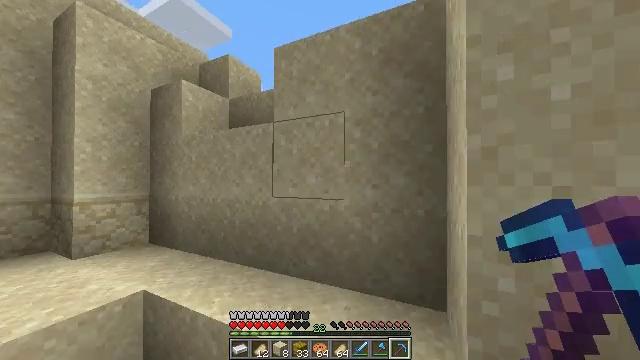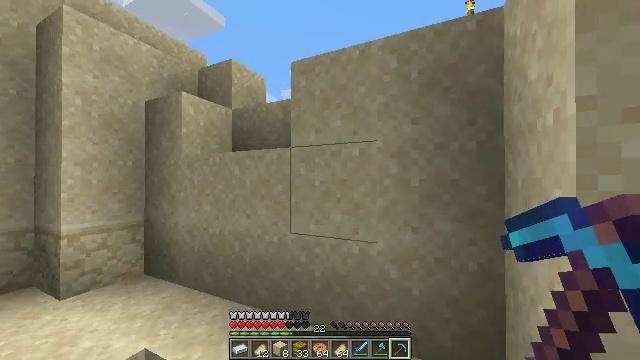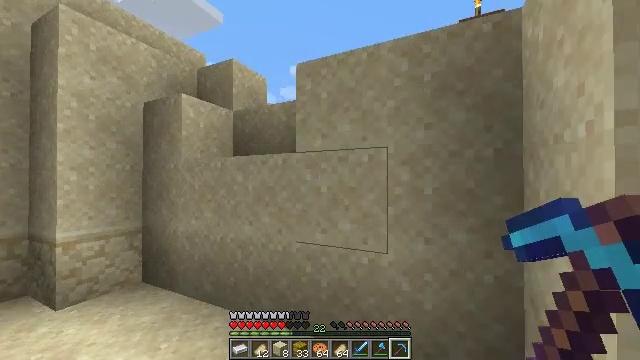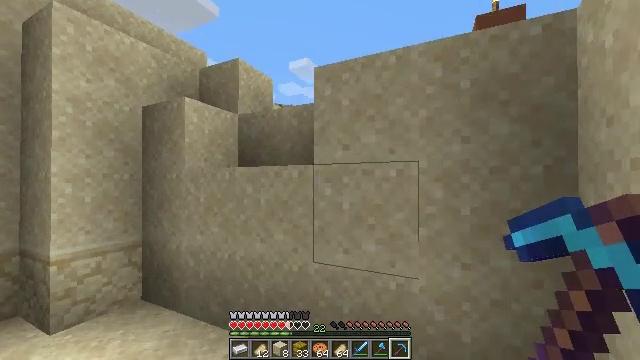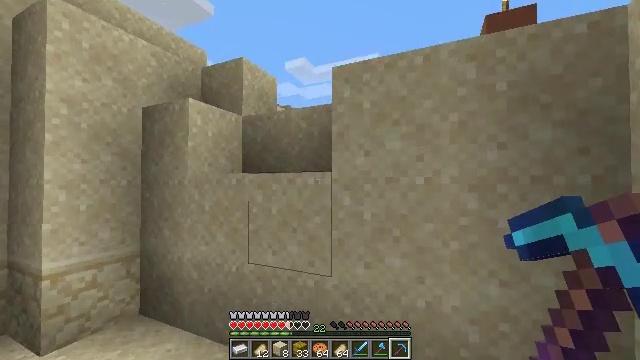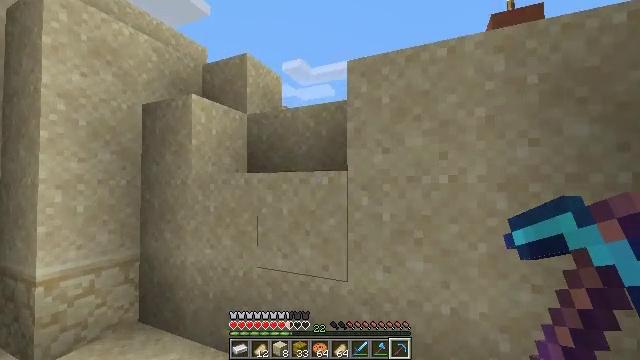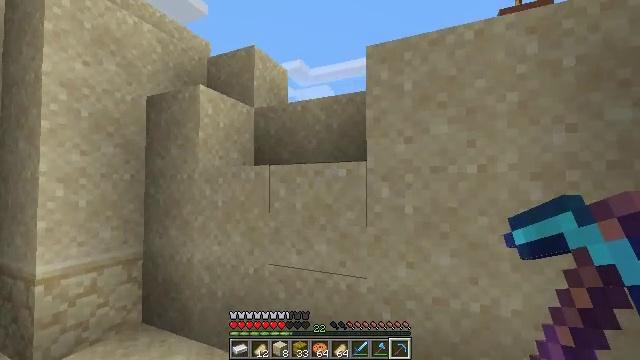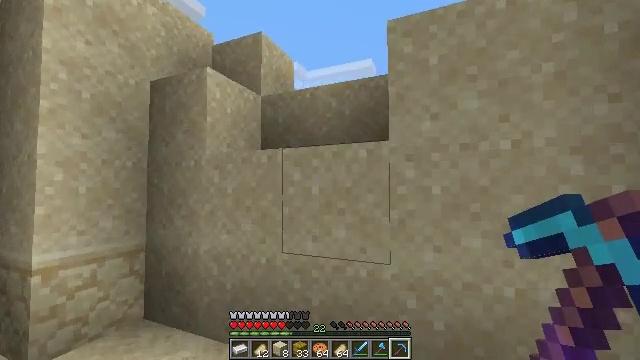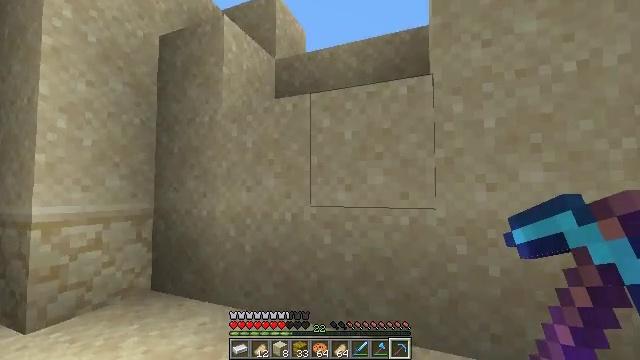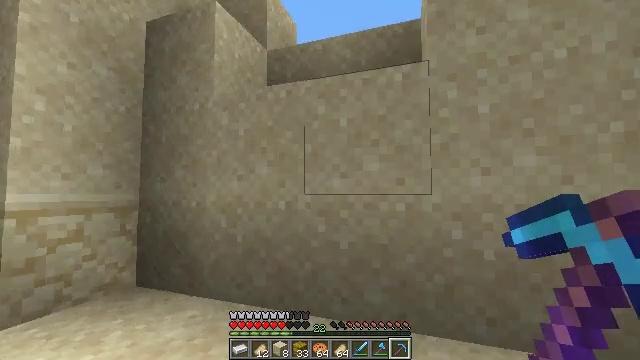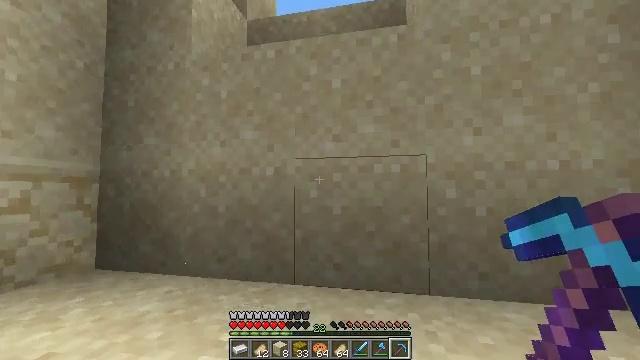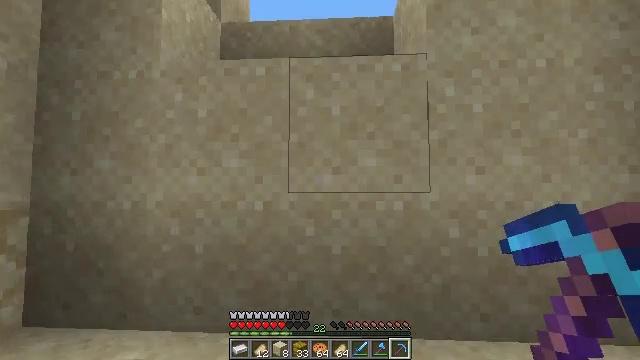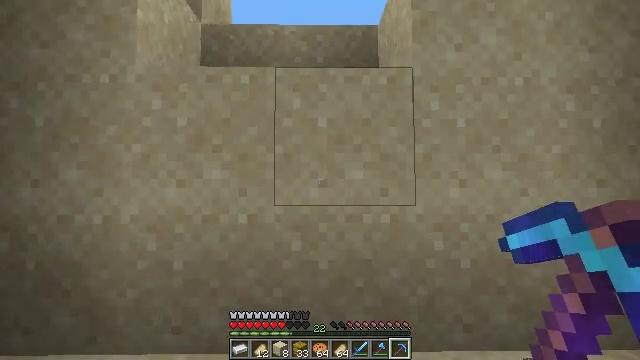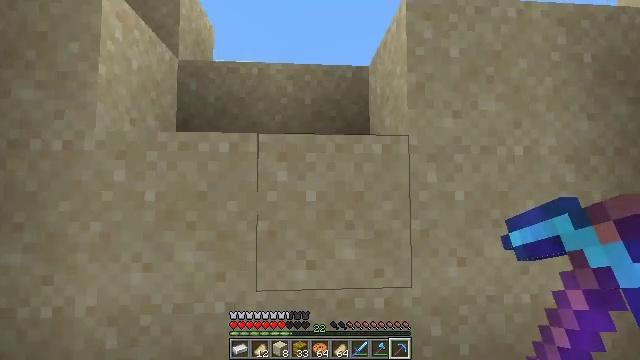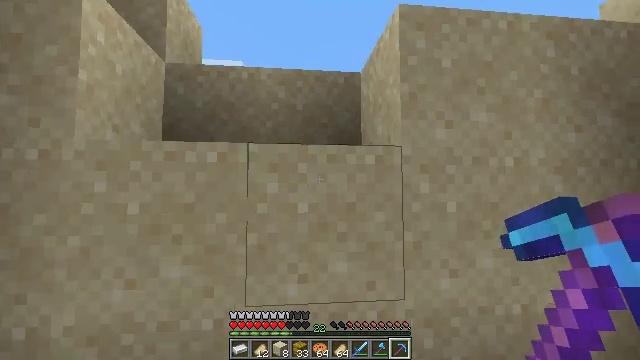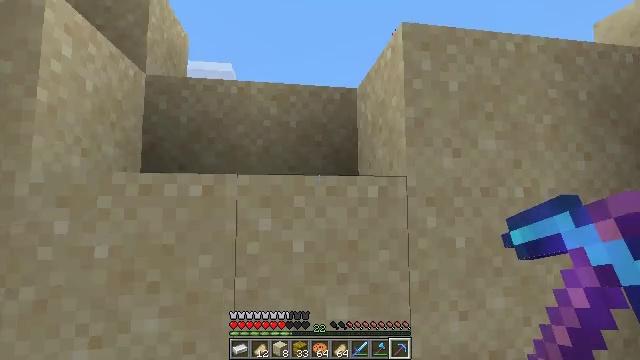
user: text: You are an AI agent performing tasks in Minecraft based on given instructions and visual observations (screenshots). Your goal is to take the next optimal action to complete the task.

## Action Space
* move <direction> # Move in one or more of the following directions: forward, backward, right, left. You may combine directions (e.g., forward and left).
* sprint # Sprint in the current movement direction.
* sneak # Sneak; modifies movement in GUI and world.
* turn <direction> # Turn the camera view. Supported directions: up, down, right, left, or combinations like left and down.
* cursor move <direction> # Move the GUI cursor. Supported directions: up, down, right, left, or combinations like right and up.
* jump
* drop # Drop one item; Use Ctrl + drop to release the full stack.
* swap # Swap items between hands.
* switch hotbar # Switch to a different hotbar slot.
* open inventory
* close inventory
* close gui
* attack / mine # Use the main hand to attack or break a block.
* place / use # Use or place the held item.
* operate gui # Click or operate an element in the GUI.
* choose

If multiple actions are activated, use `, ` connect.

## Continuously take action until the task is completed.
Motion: motion action
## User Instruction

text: Mine sand by the water.
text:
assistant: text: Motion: move forward and move left, jump
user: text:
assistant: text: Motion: move forward and move left, jump
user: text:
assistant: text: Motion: move forward and move left, jump
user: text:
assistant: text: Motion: move forward and move left, jump
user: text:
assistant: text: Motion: move forward and move left, jump
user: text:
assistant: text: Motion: move forward and move left, jump
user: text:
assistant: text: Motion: move forward and move left, jump
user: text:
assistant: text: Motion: move forward and move left, turn right, jump
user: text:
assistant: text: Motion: move forward and move left, turn right, jump
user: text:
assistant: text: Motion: move forward and move left, turn right, jump
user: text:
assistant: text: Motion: move forward and move left, turn right, jump
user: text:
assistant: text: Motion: move forward and move left, turn right, jump
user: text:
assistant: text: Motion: move forward and move left, turn right, jump
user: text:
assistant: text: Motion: move forward and move left, turn right, jump
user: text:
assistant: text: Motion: move forward, turn right, jump
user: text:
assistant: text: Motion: turn right and up
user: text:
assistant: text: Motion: turn right
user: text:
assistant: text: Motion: turn right, attack / mine
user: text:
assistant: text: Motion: attack / mine
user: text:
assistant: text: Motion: turn right, attack / mine
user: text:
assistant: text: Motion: attack / mine
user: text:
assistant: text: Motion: attack / mine
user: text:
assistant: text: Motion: attack / mine
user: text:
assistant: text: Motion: attack / mine
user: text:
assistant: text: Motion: attack / mine
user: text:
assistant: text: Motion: turn down, attack / mine
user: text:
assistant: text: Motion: attack / mine
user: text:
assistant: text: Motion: attack / mine
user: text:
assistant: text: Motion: attack / mine
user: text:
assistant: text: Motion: attack / mine